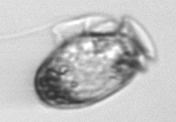
Label: Dinophysis_acuminata